Field crop: maize
Growth stage: 2
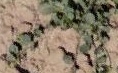
Species: convolvulus